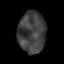
Tissue: skin
Cell type: Epithelial cells
Senescence score: 0.2687
Nuclear area (px): 1118
Mean DAPI intensity: 63.946